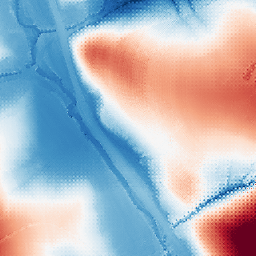
Category: morphological
Decomposition family: tophat_combined
Decomposition parameters: size: 100
Upsampling method: regularized
Upsampling parameters: scale: 2
lambda_reg: 0.1
Upsampling scale: 2